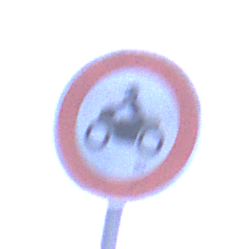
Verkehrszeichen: VerbotKraftraeder
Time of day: SunriseSunset
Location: Outdoor (Urban)
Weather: Overcast
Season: NotSpecified
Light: Natural